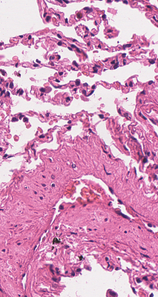
Tumor epithelial tissue: no
Tumor-associated stroma tissue: no
Normal tissue: yes